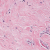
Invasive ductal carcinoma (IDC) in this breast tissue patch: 0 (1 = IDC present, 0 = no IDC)